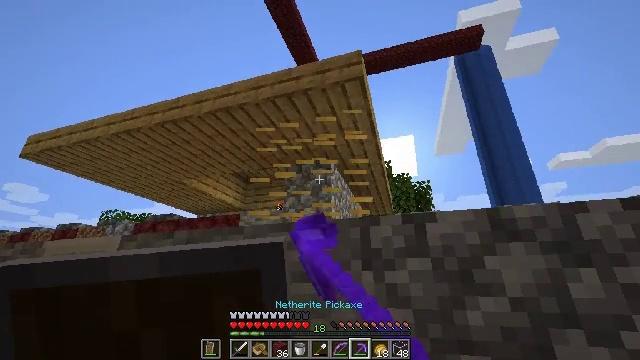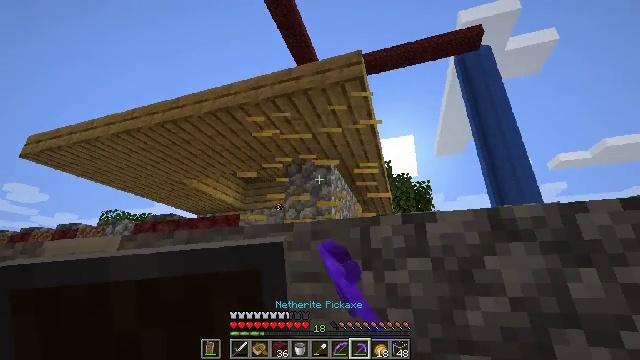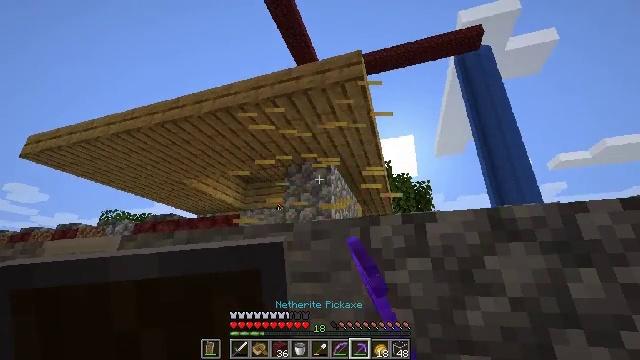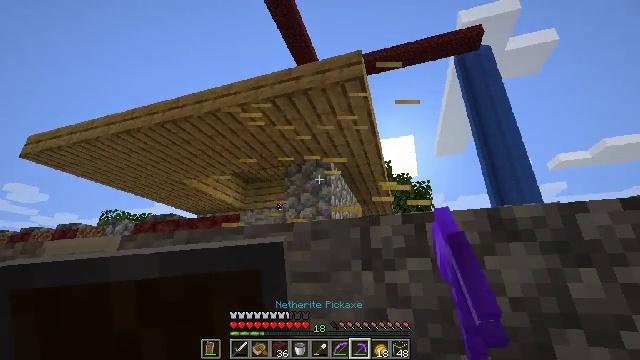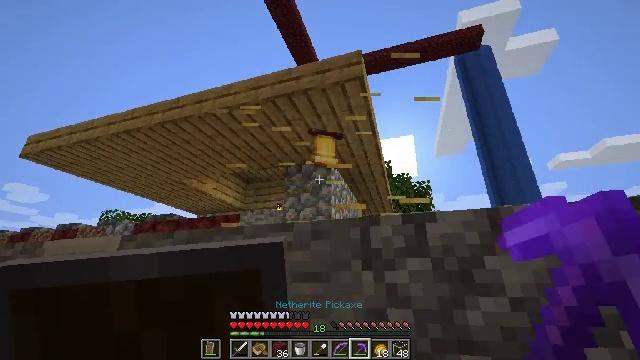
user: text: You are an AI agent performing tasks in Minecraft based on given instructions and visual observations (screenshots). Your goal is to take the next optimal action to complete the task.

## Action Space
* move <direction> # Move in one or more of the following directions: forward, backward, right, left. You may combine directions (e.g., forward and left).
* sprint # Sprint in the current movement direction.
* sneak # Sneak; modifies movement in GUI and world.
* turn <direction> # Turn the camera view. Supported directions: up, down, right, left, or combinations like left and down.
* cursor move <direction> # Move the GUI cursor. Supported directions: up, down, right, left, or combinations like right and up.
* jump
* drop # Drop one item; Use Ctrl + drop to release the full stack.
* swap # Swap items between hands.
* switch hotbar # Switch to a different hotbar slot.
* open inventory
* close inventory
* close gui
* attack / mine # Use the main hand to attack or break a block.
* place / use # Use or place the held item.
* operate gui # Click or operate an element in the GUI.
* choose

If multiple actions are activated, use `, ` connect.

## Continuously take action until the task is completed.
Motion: motion action
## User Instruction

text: Collect the bell.
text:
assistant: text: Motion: attack / mine
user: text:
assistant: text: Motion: attack / mine
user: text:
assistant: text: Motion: attack / mine
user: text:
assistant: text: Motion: attack / mine
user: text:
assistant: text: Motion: no_op